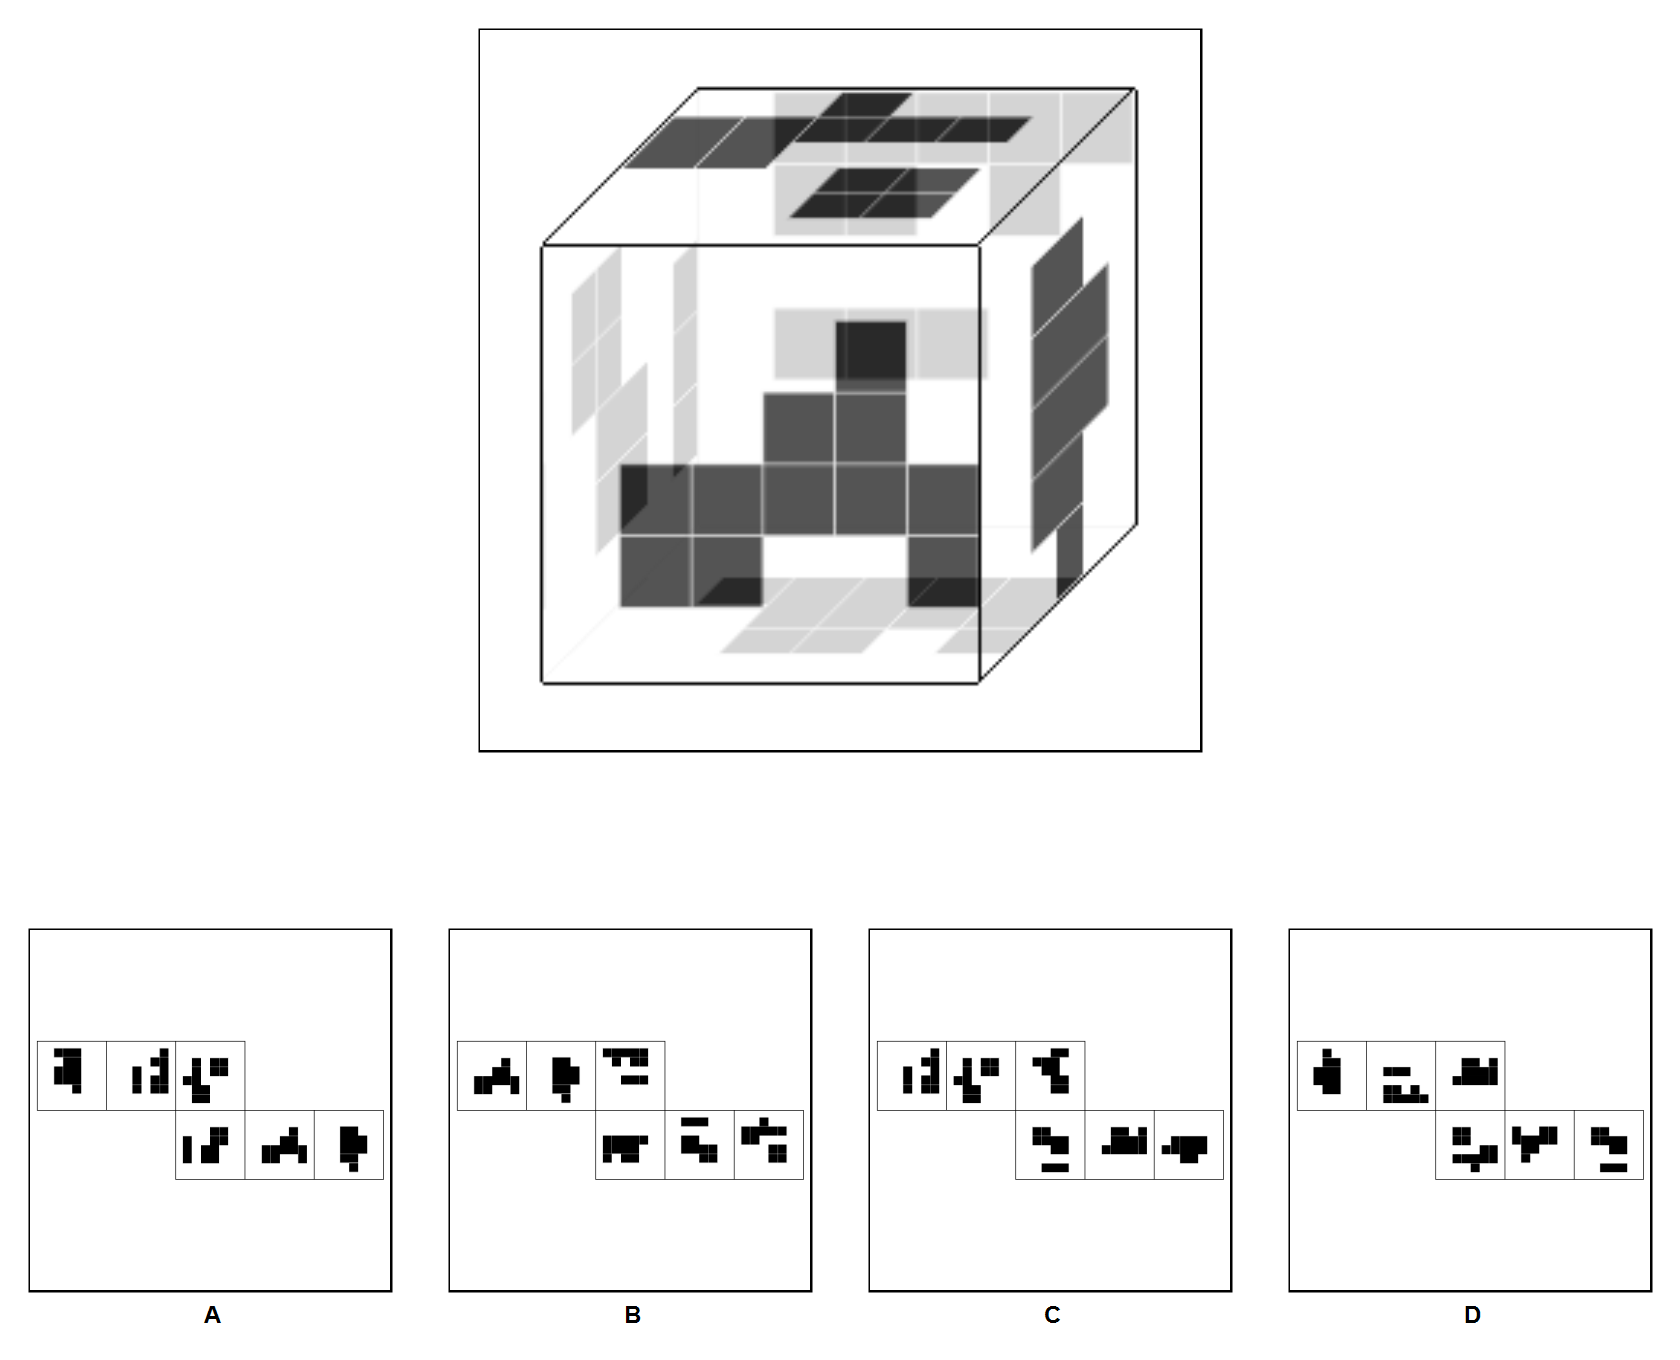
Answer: D